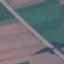
Label: Highway